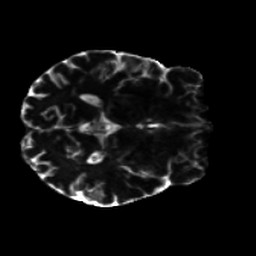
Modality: T2w
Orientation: axial
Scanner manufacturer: siemens
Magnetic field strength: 7 T
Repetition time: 7.5 s
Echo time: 0.11 s